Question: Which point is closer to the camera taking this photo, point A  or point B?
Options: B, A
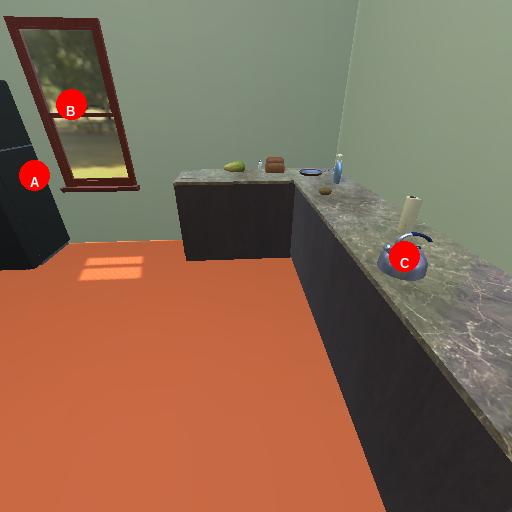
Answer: B